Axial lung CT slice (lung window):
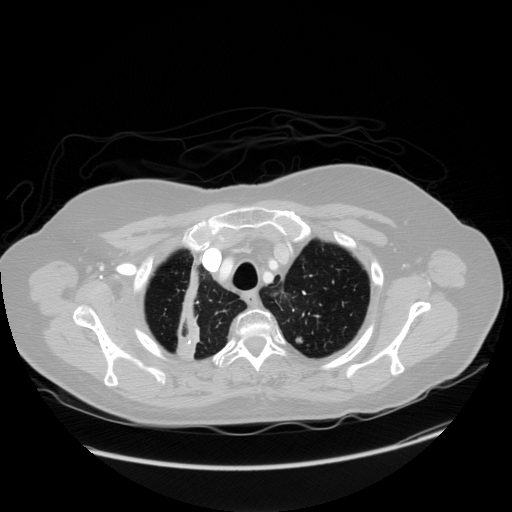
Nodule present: yes
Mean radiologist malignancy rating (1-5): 3